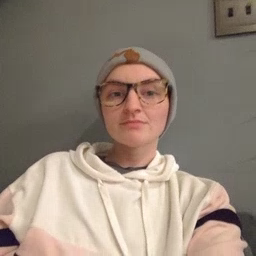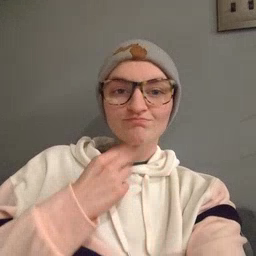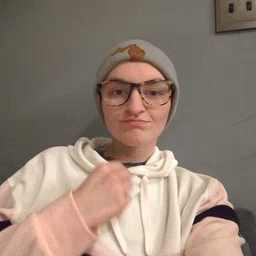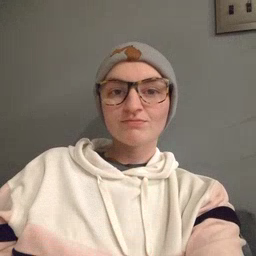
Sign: cute